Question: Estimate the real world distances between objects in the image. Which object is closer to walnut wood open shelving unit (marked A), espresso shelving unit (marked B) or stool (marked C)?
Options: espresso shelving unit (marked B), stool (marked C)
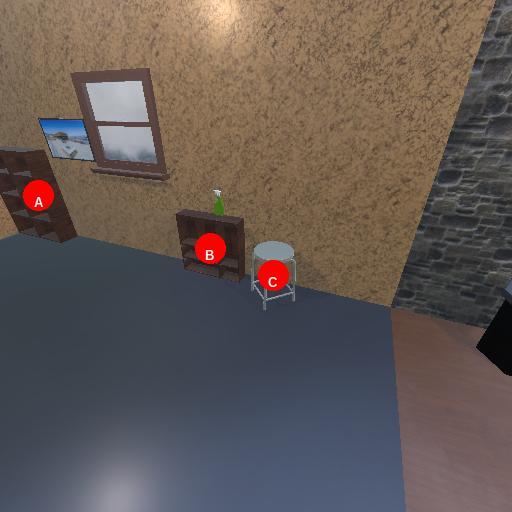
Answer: espresso shelving unit (marked B)